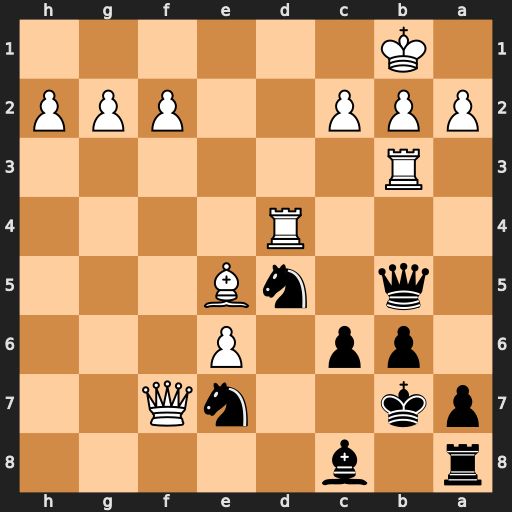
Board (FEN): r1b5/pk2nQ2/1pp1P3/1q1nB3/3R4/1R6/PPP2PPP/1K6
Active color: b
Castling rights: -
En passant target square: -
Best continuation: Qf1+ Rd1 Qxd1#